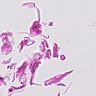
Metastatic tissue present: no